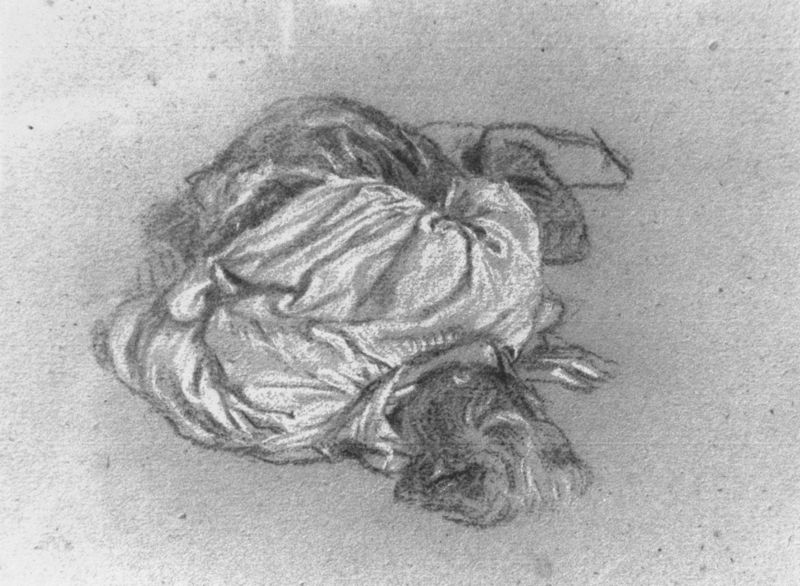
Titel: Liegender Mann; Studie für “Die Barrikade”
Künstler: Ernest Meissonier
Institution: Privatsammlung
Schlagwörter: mann, schlaf, finger, haar, kreide, skizze, zeichnung, tuch, hemd, falten, kleidung, mensch, tot, haare, stoff, tücher, füße, papier, liegen, schlafend, bündel, detail, liegend, haufen, kohle, wirbel, gekrümmt, gehöht, seitenlage, gekauert, embrionalstellung